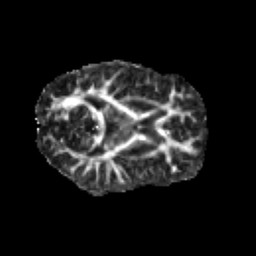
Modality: FA
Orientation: axial
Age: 10
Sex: male
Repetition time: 9.4 s
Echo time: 0.089 s